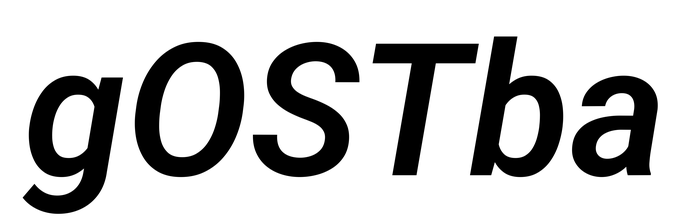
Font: Roboto-Italic_SemiBold_Italic